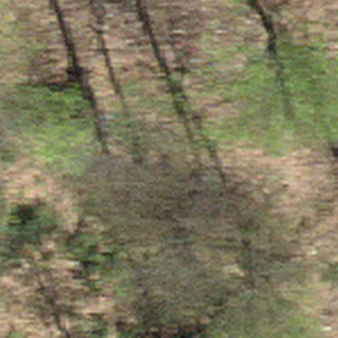
Label: other